Question: I am experiencing an issue with my program where when I hit a certain menu I am unable to enter in an option. The menu looks like a prompt with a pre-selected option where one is able to change the option by over writing it.
Here is what it looks like:

As you can see 3 is already selected. I simply want to over write it and enter in another option.
When I simply try to write an option to it and print out what the shell it it gives me this when I do a system.out.println:
'''
set encryption home
Wireless Encryption Type:[0] quit, [1] OPEN, [2] WEP, or [3] WPA
Wireless Encryption Type: 31
'''
It will simply do option 3 and ignor the "1" and will read the "
" I have in the command I sent (which was "1
"). In between there is a character which is not represented here it is character 0x08. How can I get my program to overwrite the default option?
Things I have tried:
I have tried doing
semicolon ;
before the command
ommiting
(this causes the program to never go past the wireless encryption type because it did not enter anything).
I have no idea what to do next with this. Any ideas?
ps: I am using a pipedinput to enter in all of the commands as suggested by <URL>
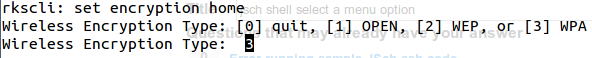
Answer: found the problem, the shell did not like the /n/r and counted each one as an enter. so it works once i removed either the /r or the /n. currently I have it at /n, hope this helps someone!